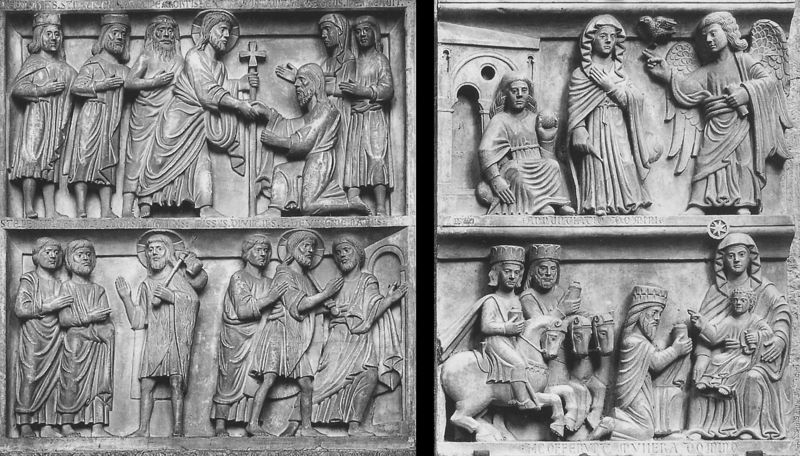
Titel: Christus in der Vorhölle; Christus und die Jünger von Emmaus; Verkündigung; Anbetung der Könige
Künstler: Guido Bigarelli
Standort: Pistoia, S. Bartolomeo in Pantano (EU - I - Toskana)
Schlagwörter: kirche, kind, pferde, engel, relief, heiligenschein, christus, jesus, könige, maria, madonna, anbetung, verkündigung, heilige drei könige, reliefe